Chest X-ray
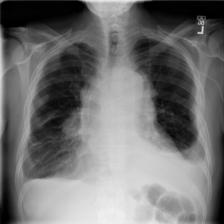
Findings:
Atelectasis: negative
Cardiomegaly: negative
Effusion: positive
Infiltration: positive
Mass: negative
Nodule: negative
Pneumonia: negative
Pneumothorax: negative
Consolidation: negative
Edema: negative
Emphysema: negative
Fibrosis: negative
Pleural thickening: negative
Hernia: negative